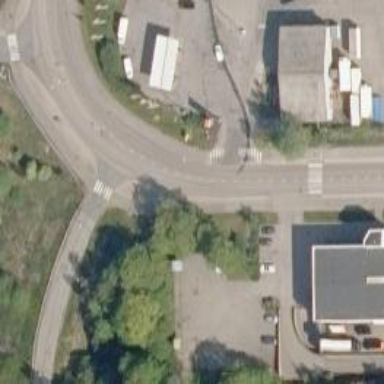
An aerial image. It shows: Uncontrolled road crossing.